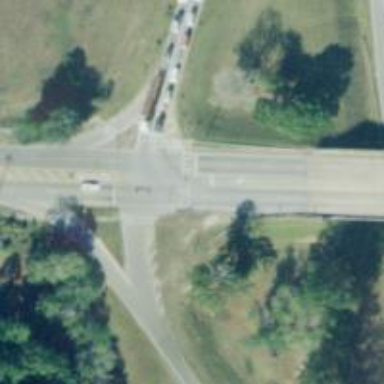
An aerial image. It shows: Asphalt trunk link road.